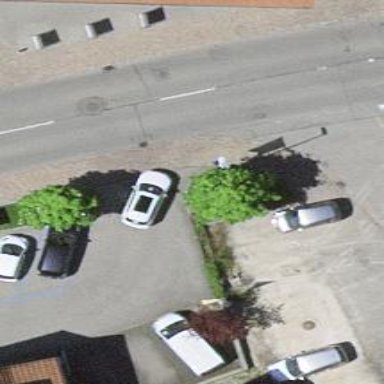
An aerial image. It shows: Parking area with surface.